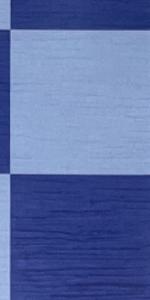
Label: Empty